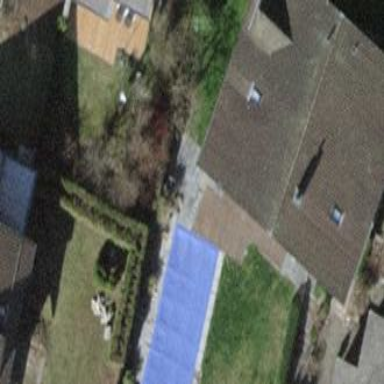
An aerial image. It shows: Detached building.